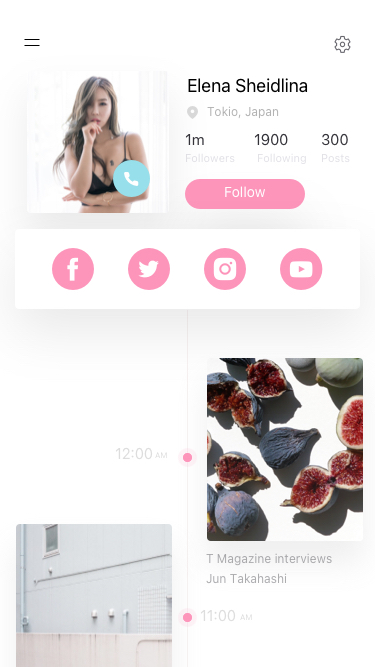
Text in this UI design:
11:00
AM
12:00
AM
T Magazine interviews Jun Takahashi
Elena Sheidlina
Follow
Followers
Following
Posts
1m
1900
300
Tokio, Japan